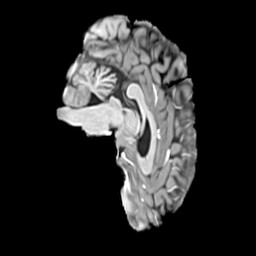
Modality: T1w
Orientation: sagittal
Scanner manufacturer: siemens
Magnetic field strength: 7 T